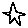
Label: star